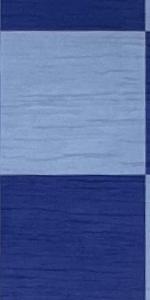
Label: Empty